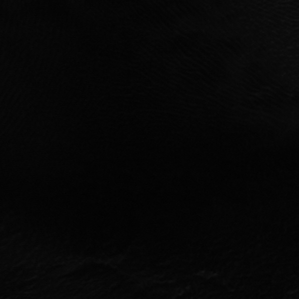
Label: frost